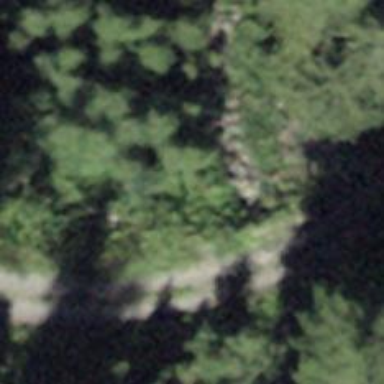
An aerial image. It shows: Culvert tunnel.